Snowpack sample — Loveland Pass, Silver Plume, Colorado, USA (1/12/25, 11:40 AM MST)
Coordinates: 39.66, -105.88
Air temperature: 7 °F
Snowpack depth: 140 cm
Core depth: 10 cm
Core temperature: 41 °F
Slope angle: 11°, slope face: 30°
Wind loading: high
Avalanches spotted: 2
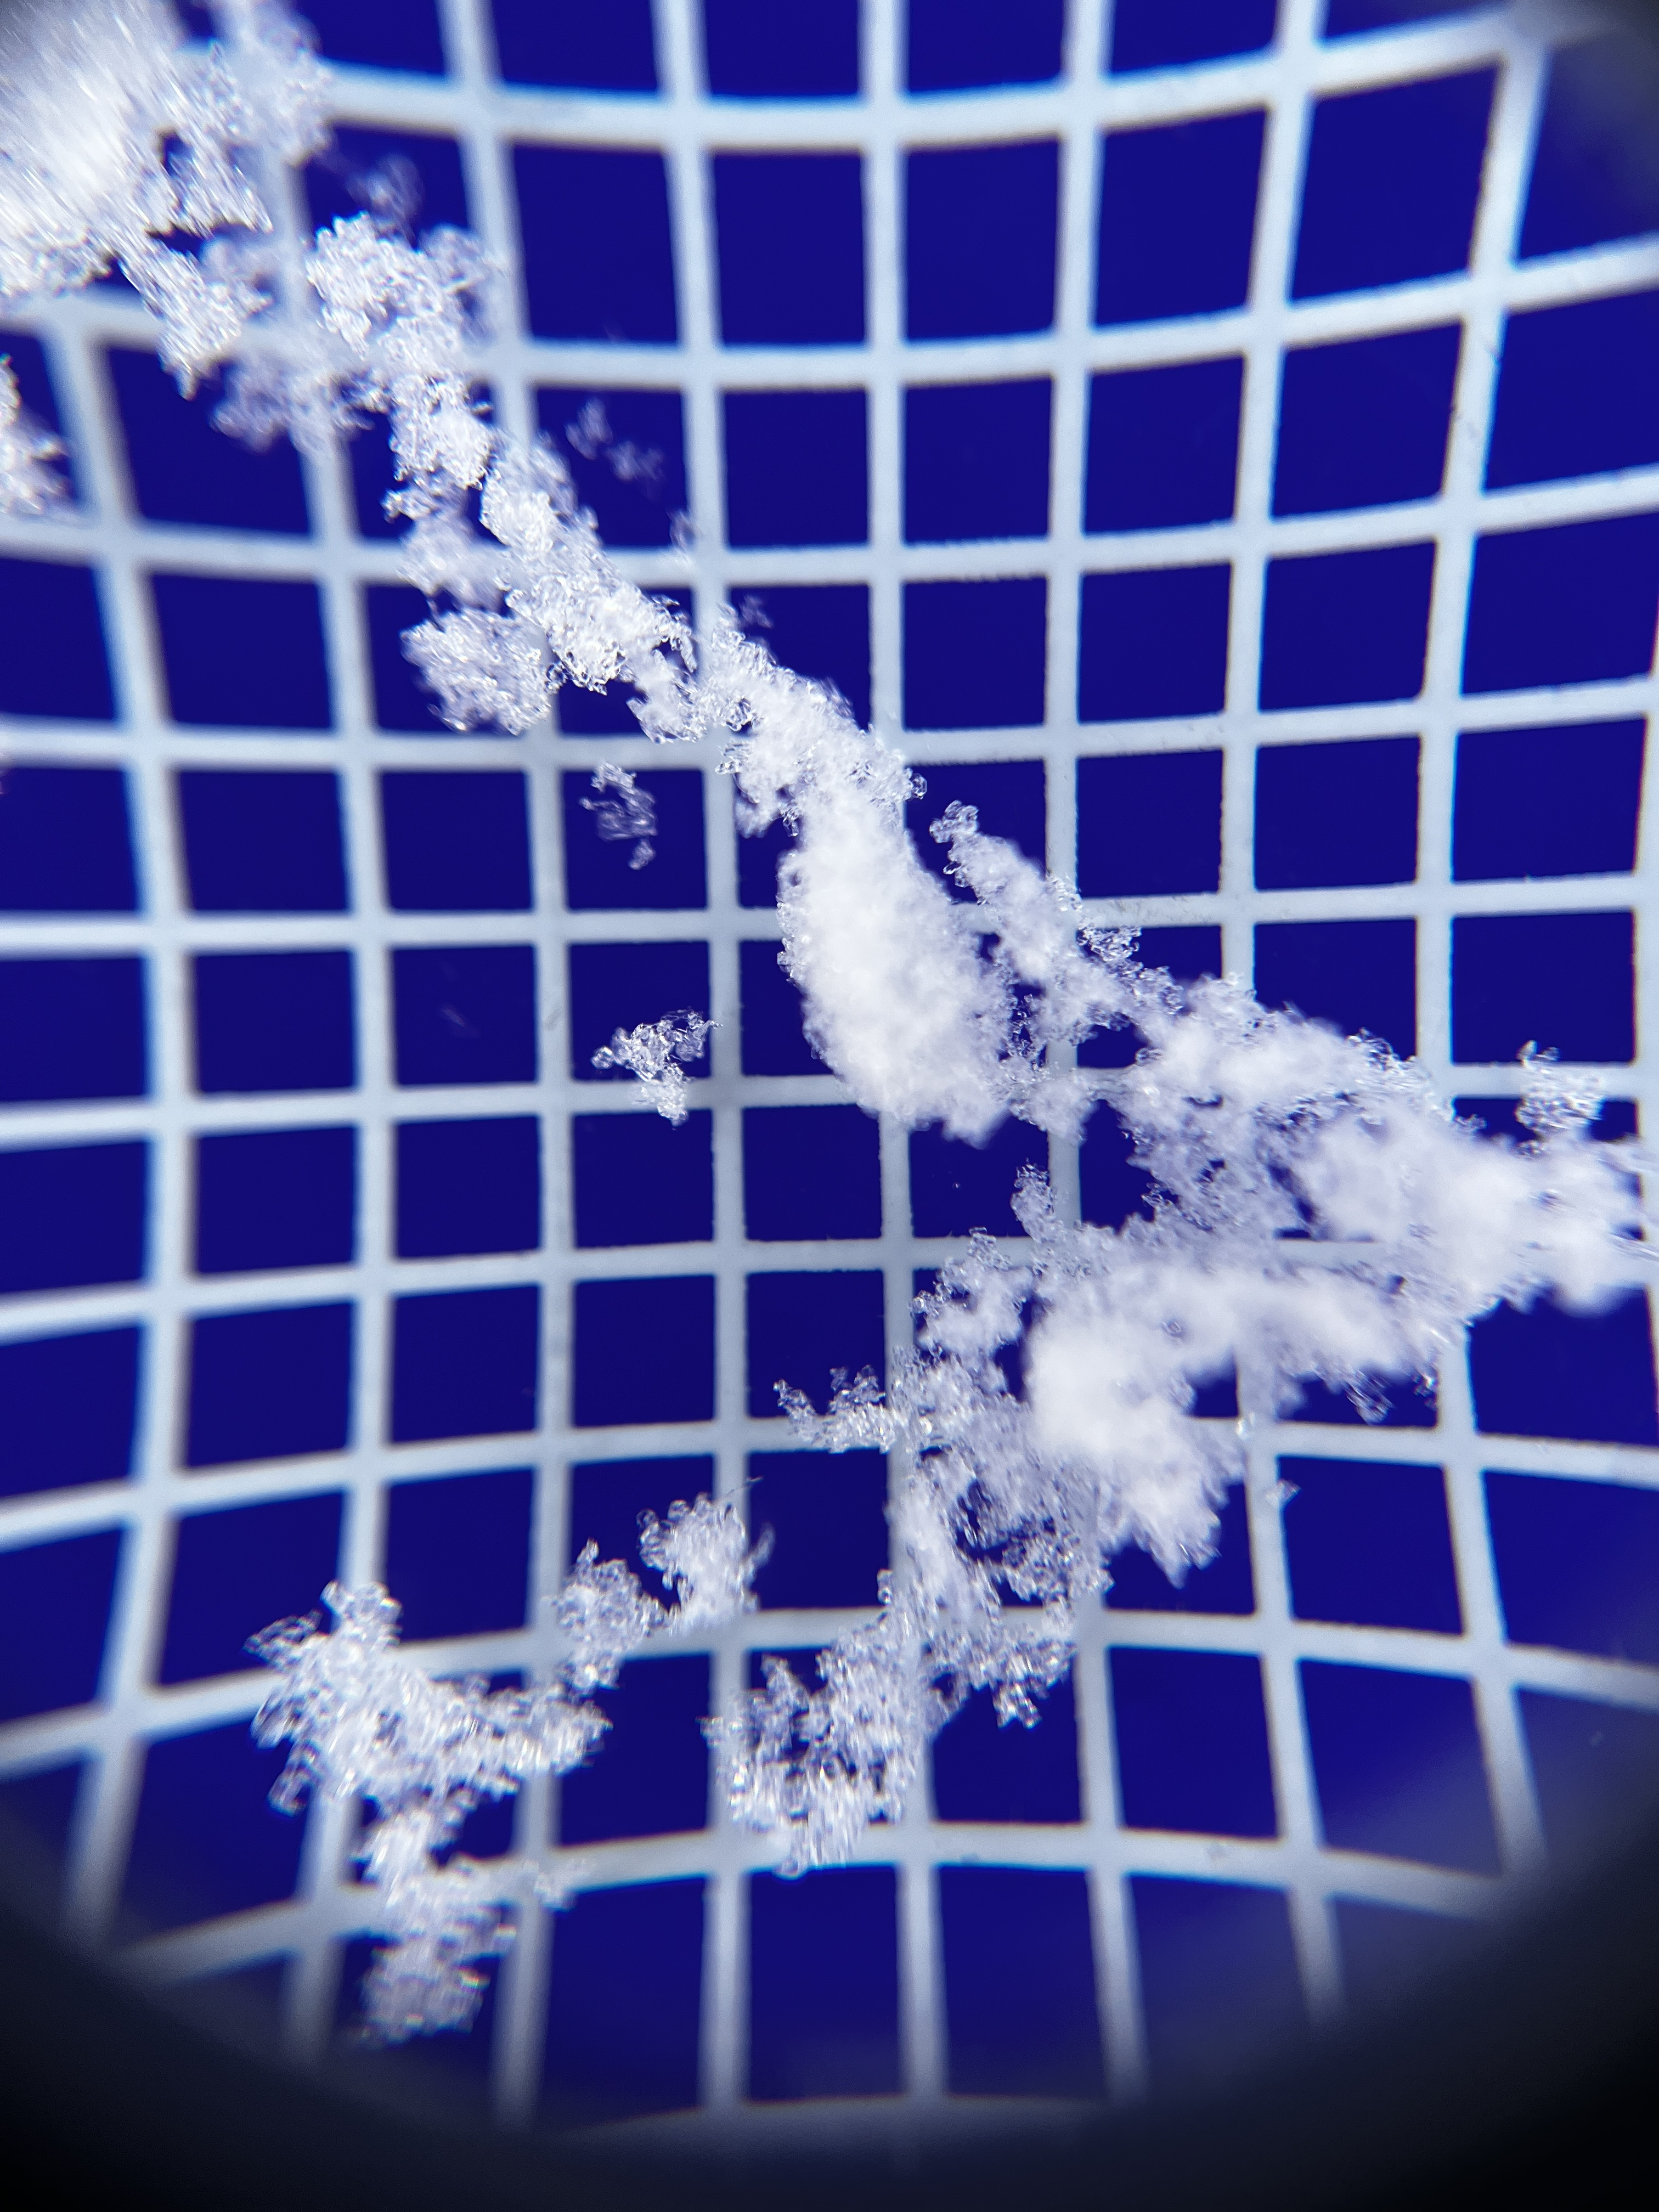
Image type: magnified_profile
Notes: Pilot using slightly modified coring method that took too large segment for snow profile picturing, advised not to use in higher level models. Two avalanche on south face nearby, partially cloudy with light snow in the last 24 hours. Lots of wind loading on eastern features.